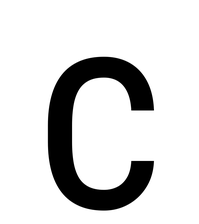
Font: Roboto_Condensed_Regular